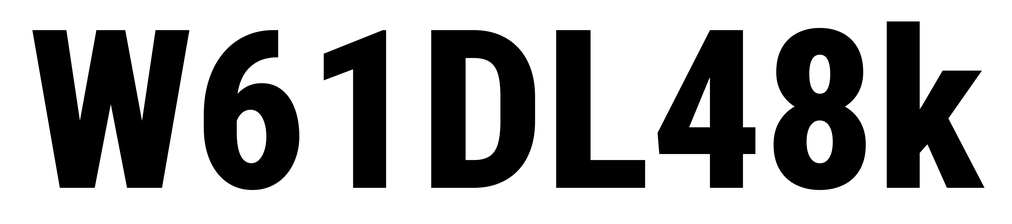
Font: Roboto_Condensed_ExtraBold